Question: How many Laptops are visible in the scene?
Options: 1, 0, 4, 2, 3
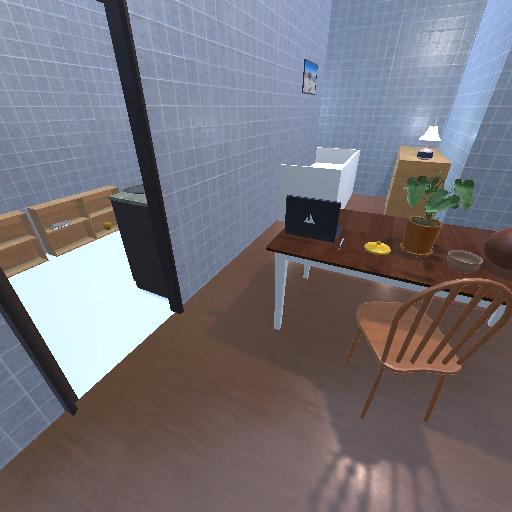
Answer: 1